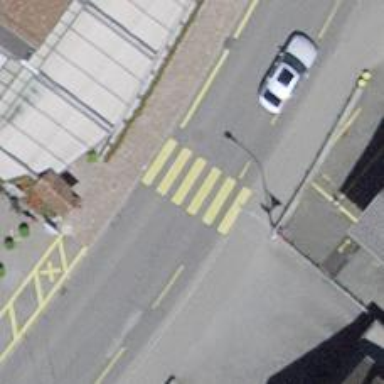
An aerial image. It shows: Uncontrolled zebra crossing on the road.